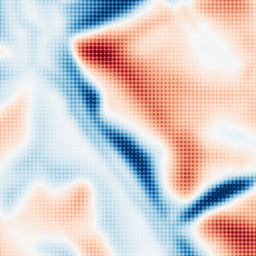
Category: multiscale
Decomposition family: dog
Decomposition parameters: sigma_low: 5
sigma_high: 20
Upsampling method: sinc_hamming
Upsampling parameters: scale: 8
kernel_size: 8
Upsampling scale: 8